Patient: sex F, age 73
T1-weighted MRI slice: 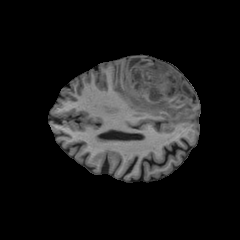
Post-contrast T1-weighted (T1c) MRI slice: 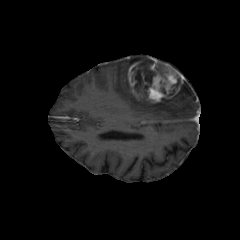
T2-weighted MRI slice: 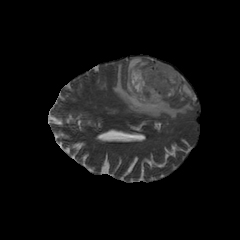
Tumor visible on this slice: yes
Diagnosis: Glioblastoma, IDH-wildtype
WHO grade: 4